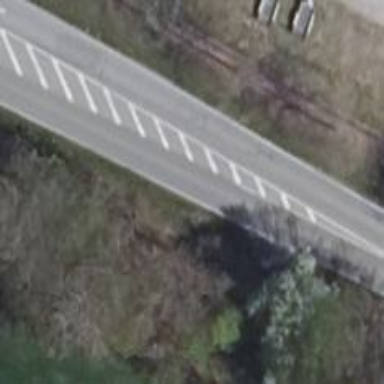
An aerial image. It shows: Primary road with asphalt surface.